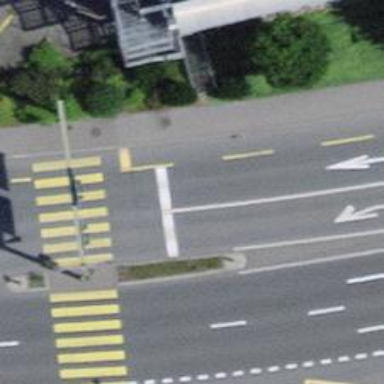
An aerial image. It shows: Road with traffic signals for signaling.